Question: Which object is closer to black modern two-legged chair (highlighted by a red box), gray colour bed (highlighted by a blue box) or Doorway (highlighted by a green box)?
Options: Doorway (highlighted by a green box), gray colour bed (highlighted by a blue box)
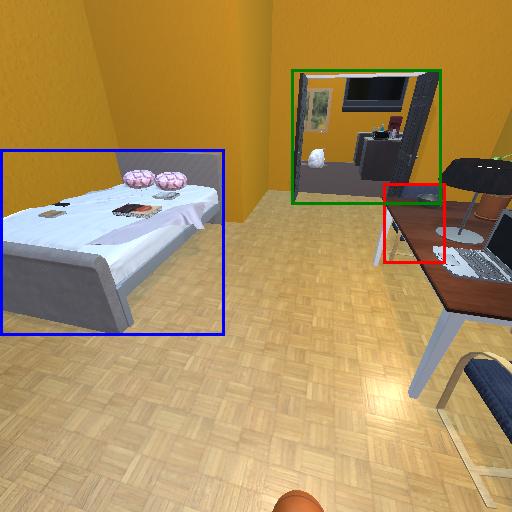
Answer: Doorway (highlighted by a green box)